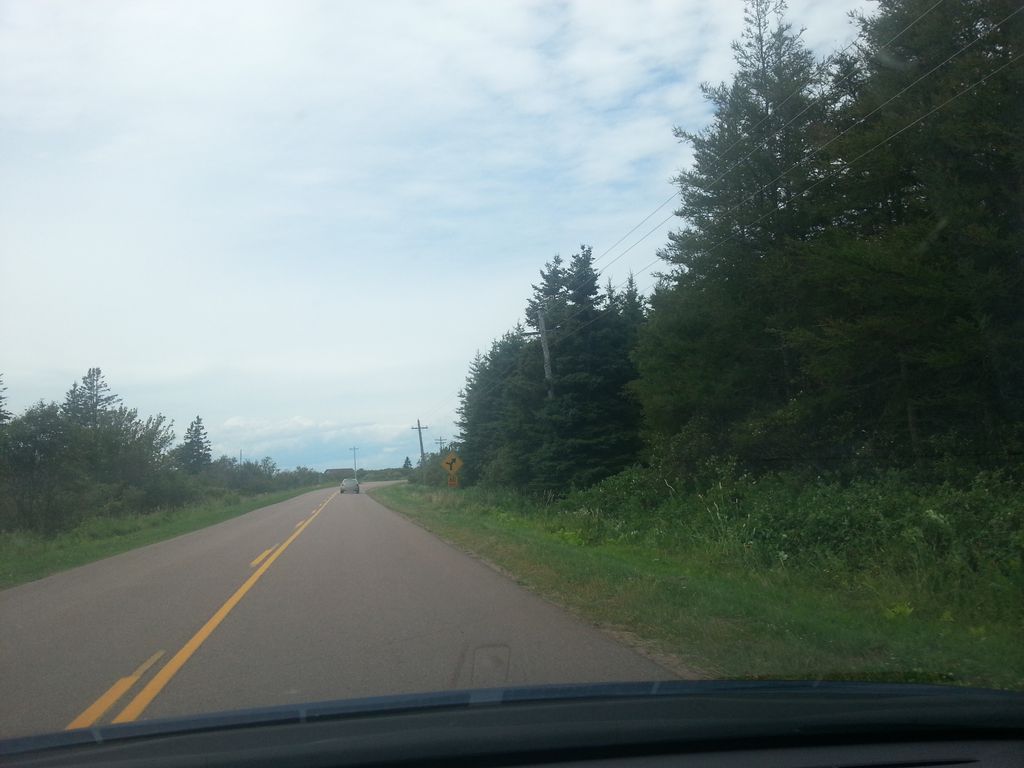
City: charlottetown